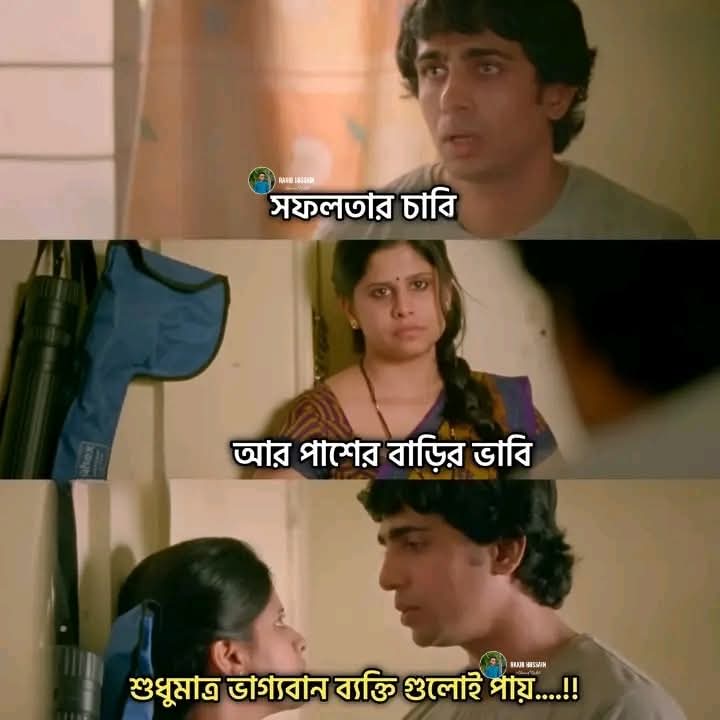
Text: সফলতার চাবি
আর পাশের বাড়ির ভাবি
শুধুমাত্র ভাগ্যবান ব্যক্তি গুলোই পায়.....!!
Label: Hate
Hate category: Personal Offence
Targeted group: Society